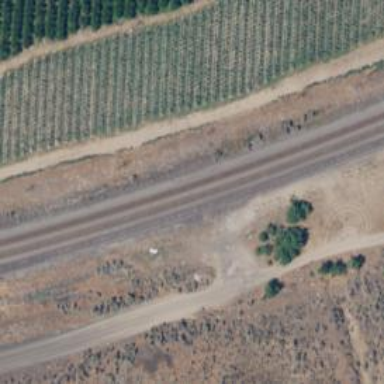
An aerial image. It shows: Railway spur service.